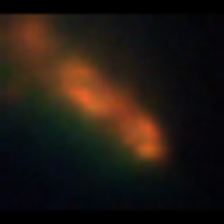
Taxon: Diatom_aggregate
Group: Diatoms